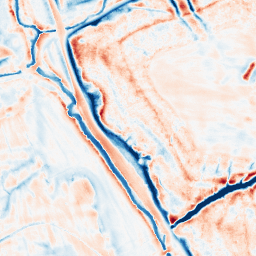
Category: edge_preserving
Decomposition family: bilateral
Decomposition parameters: d: 21
sigma_color: 75
sigma_space: 100
Upsampling method: edge_directed
Upsampling parameters: scale: 4
Upsampling scale: 4